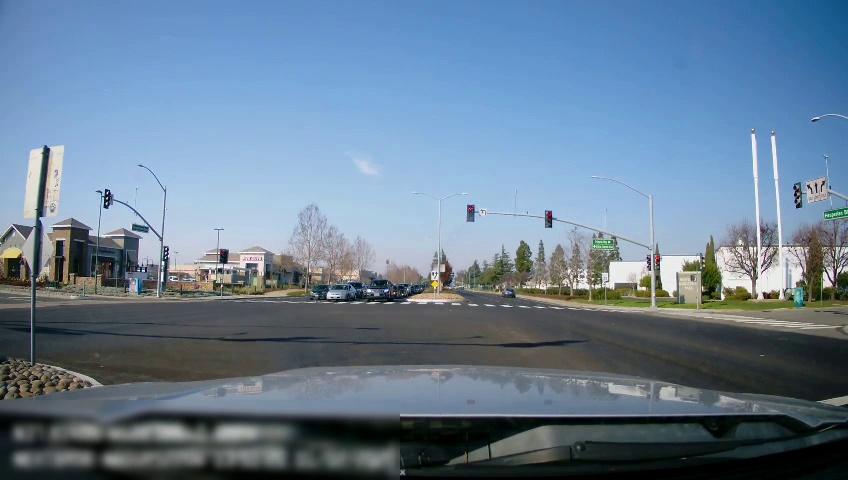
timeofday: Day
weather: Sunny
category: Drivable Space
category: Drivable Space
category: Vehicles | Car
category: Vehicles | Car
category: Vehicles | Car
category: Vehicles | Car
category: Vehicles | Car
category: Vehicles | Car
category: Traffic | Lights
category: Traffic | Signs
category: Traffic | Lights
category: Traffic | Lights
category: Traffic | Lights
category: Traffic | Lights
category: Traffic | Lights
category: Traffic | Lights
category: Traffic | Lights
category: Traffic | Lights
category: Traffic | Signs
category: Traffic | Signs
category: Traffic | Signs